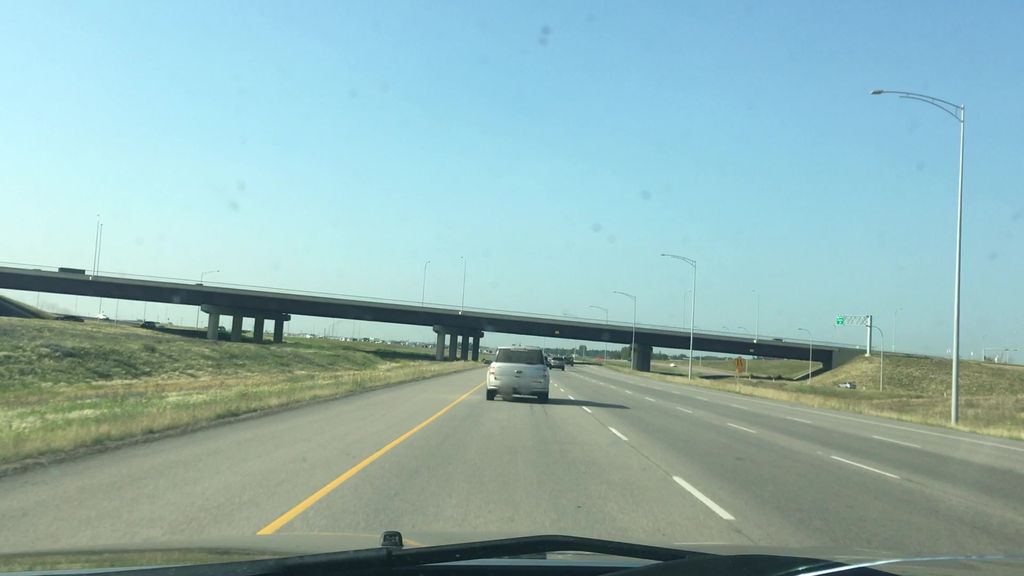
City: edmonton